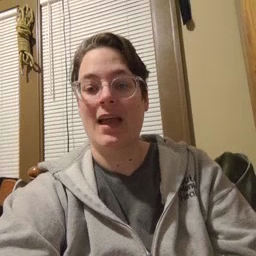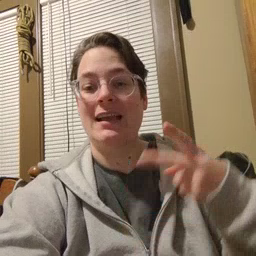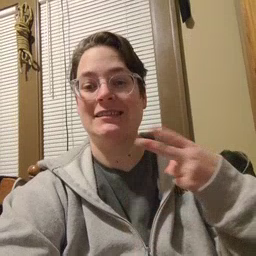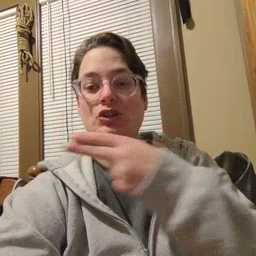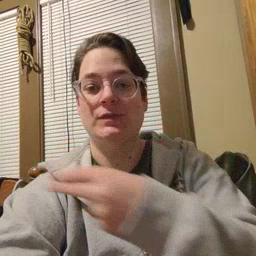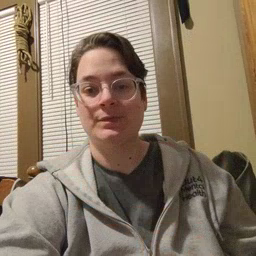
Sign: scissors